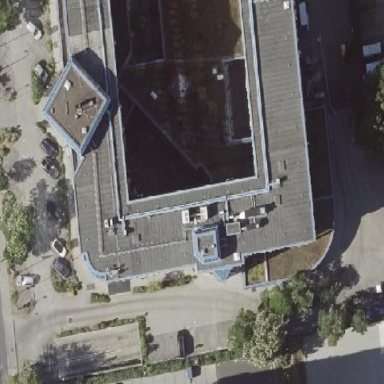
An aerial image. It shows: Part of building.